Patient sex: F
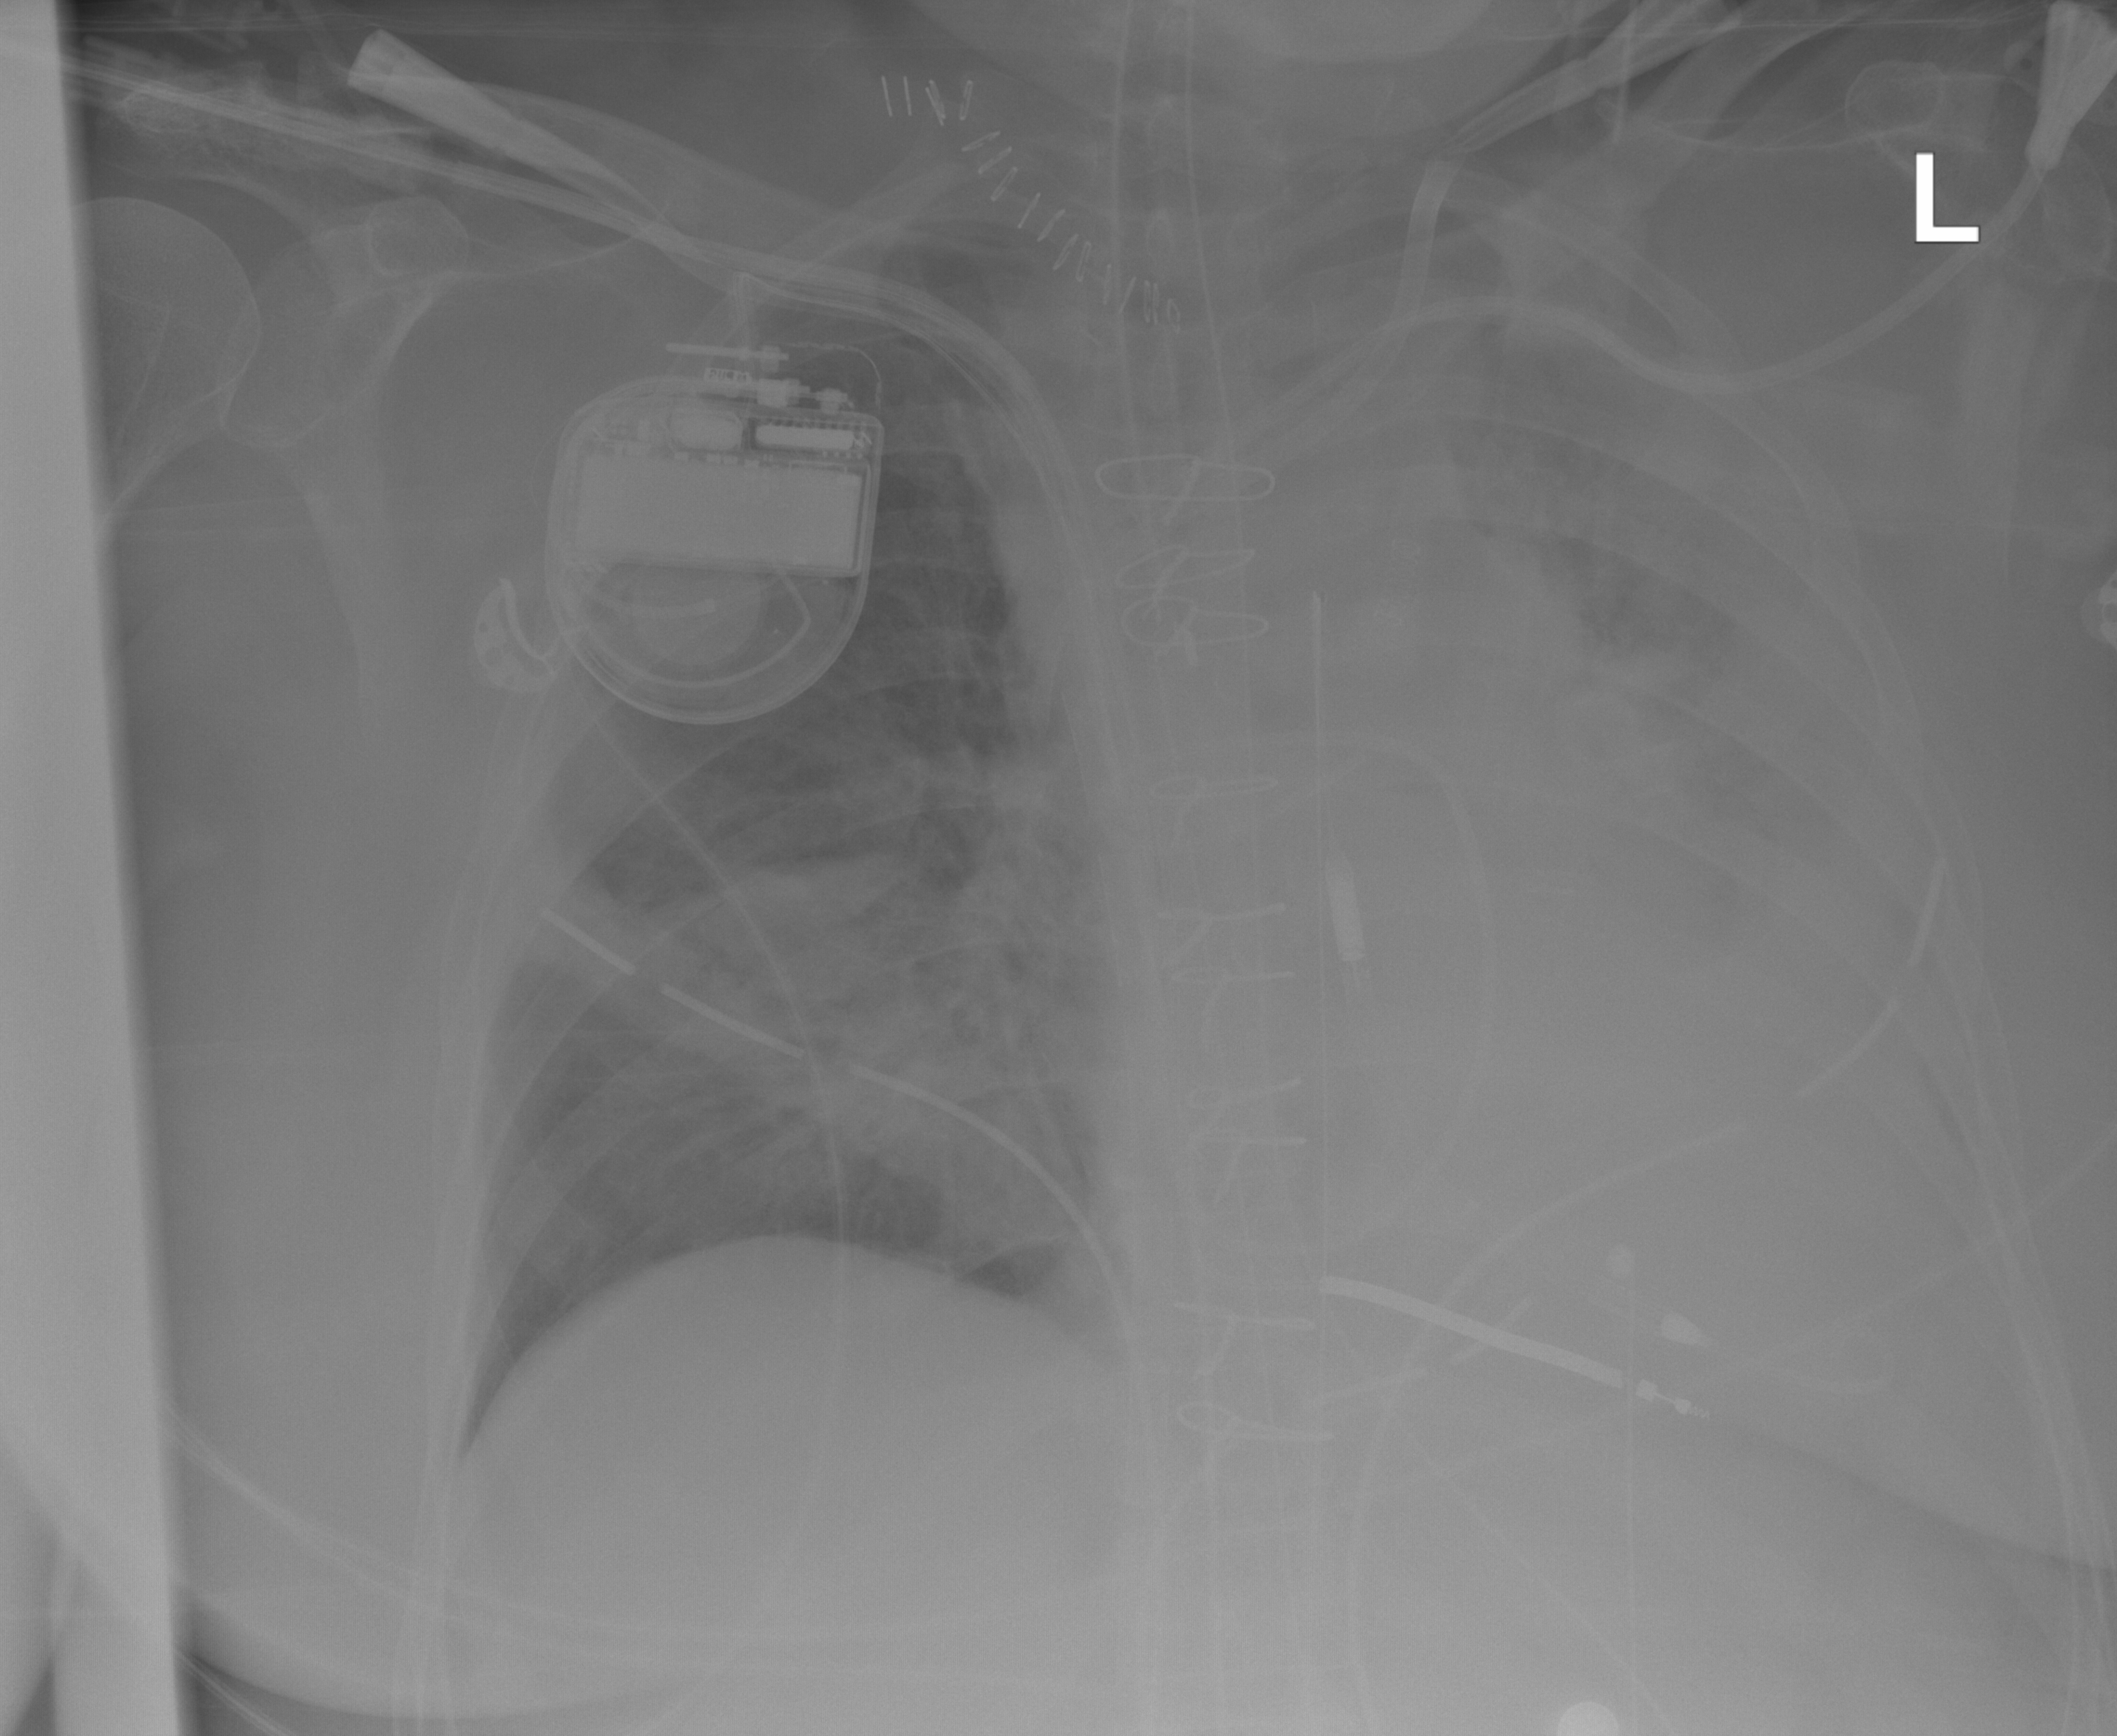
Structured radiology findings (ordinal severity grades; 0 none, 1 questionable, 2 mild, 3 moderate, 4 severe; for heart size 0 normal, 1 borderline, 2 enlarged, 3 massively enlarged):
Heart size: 0
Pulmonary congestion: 2
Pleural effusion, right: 0
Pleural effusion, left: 2
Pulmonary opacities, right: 2
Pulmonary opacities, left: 4
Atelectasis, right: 2
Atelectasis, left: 4